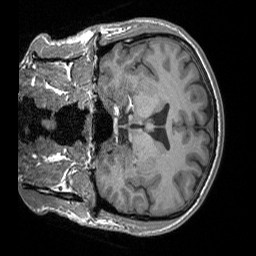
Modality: T1w
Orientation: coronal
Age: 23
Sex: male
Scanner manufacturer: siemens
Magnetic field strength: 3 T
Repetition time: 1.56 s
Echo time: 0.00207 s